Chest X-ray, AP view. Patient: 39 years old, sex M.
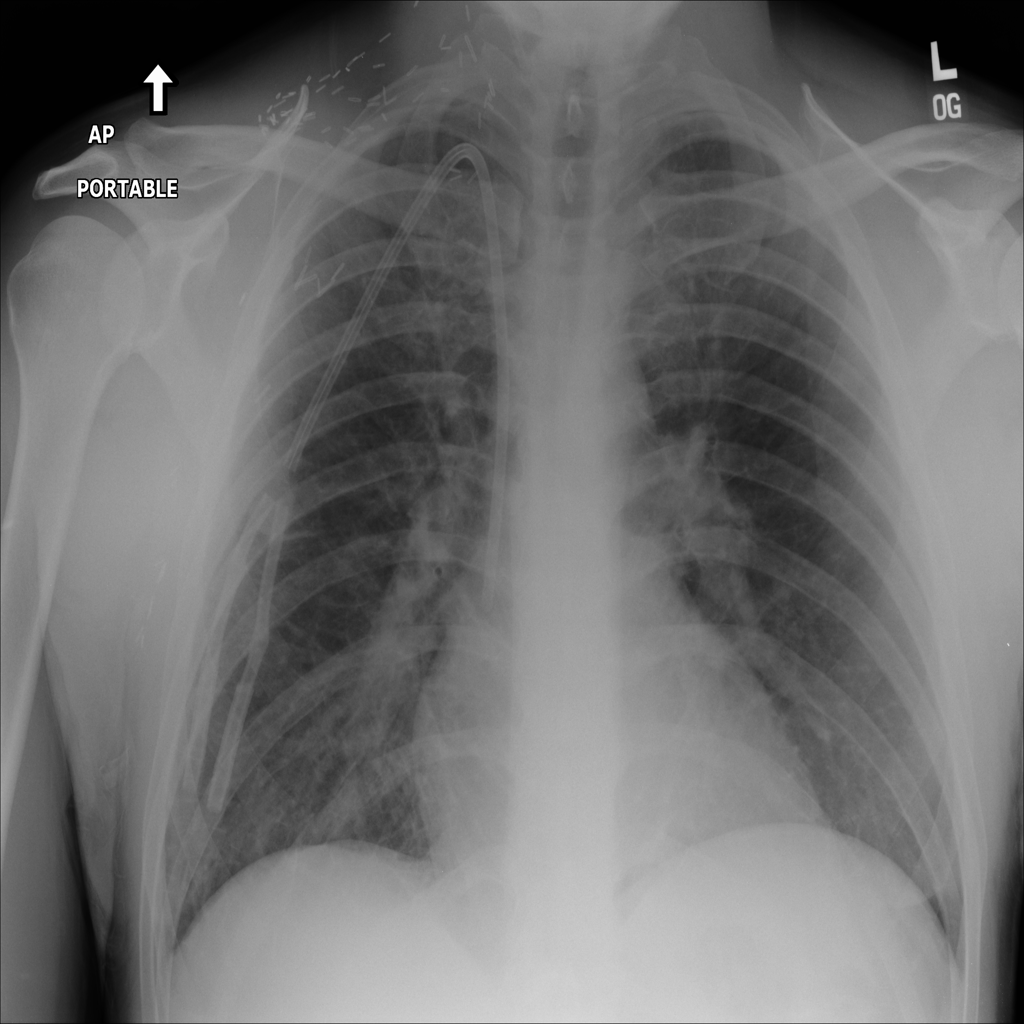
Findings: No Finding